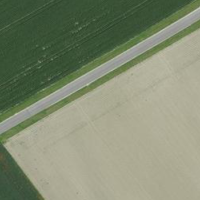
EUNIS habitat code: 52
Species observed at this site:
Milvus milvus
Columba livia
Columba palumbus